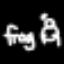
Label: frog